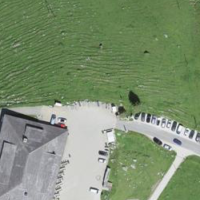
EUNIS habitat code: 23
Species observed at this site:
Milvus milvus
Pyrrhocorax graculus
Lotus corniculatus